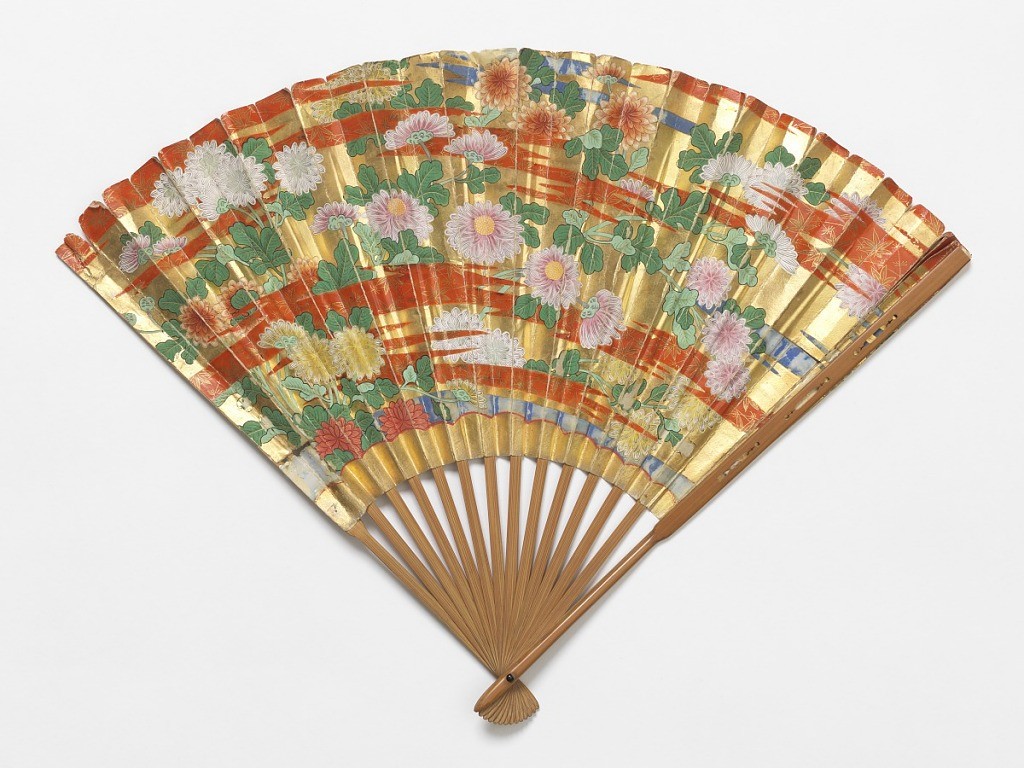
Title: Pleated fan and case
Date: late 18th–early 19th century
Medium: Painted paper leaf, bamboo sticks
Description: Pleated fan. Painted paper leaf showing flowers and red clouds against a gold background. Bamboo sticks.